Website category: movie
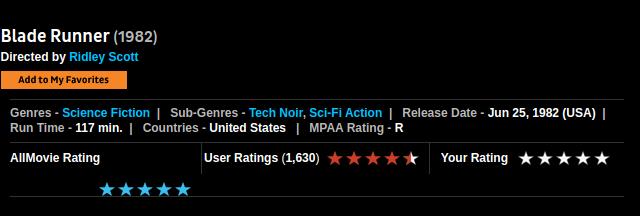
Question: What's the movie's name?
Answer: Blade Runner

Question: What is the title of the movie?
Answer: Blade Runner

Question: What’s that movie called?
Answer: Blade Runner

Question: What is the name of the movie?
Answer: Blade Runner

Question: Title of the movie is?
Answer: Blade Runner

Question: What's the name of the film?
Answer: Blade Runner

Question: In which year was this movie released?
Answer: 1982

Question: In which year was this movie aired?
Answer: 1982

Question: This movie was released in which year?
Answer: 1982

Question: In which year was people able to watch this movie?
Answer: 1982

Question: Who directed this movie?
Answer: Ridley Scott

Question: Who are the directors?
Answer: Ridley Scott

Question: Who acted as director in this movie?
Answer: Ridley Scott

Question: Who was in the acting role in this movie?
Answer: Ridley Scott

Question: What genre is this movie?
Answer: Science Fiction

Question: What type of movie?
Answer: Science Fiction

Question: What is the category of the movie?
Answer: Science Fiction

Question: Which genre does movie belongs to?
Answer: Science Fiction

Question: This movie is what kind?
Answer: Science Fiction

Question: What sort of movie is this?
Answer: Science Fiction

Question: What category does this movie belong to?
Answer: Science Fiction

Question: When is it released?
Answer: Jun 25, 1982 (USA)

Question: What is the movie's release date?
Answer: Jun 25, 1982 (USA)

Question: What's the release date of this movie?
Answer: Jun 25, 1982 (USA)

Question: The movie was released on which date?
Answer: Jun 25, 1982 (USA)

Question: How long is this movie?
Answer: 117 min.

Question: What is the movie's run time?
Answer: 117 min.

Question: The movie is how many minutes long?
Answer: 117 min.

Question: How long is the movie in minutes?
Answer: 117 min.

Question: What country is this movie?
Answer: United States

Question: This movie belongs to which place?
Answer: United States

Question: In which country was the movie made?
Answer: United States

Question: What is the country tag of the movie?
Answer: United States

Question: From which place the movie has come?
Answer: United States